Question: I am new to git and don't know much about it can anyone help me with this how to get this right it is saying 123 commits behind.
I have all tried this what no luck. <URL>

<URL>
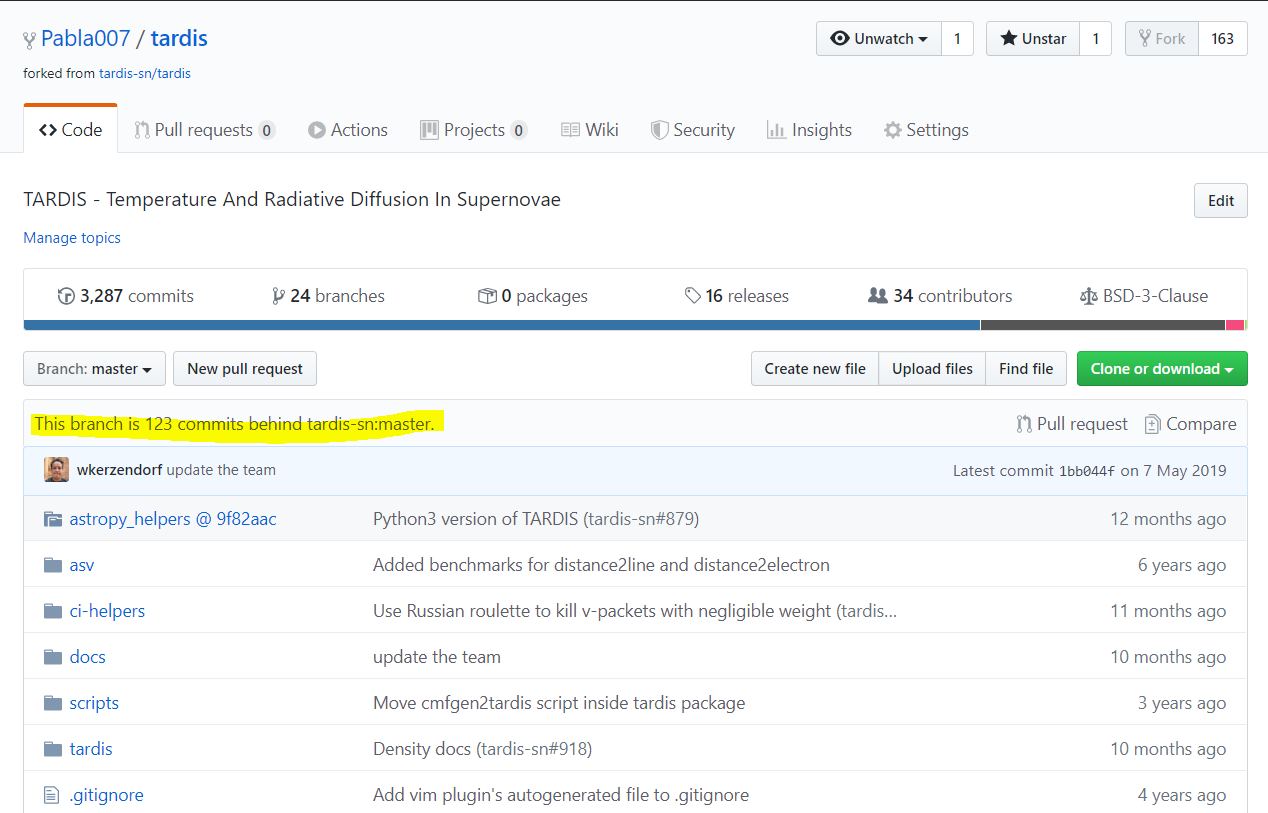
Answer: Short-Answer:
If you want to update your local branch from the remote branch, do 'git pull --rebase'
This will pull all the remote changes and commit them into your local branch, then it will put your local change on top of it. You can then move on with adding local commits and merging to the remote (if you want).